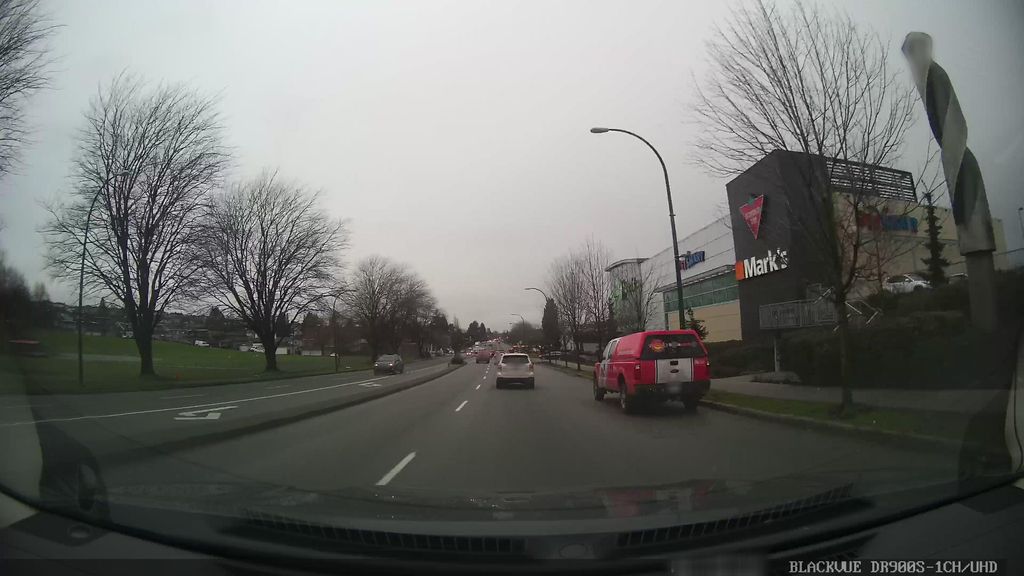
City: vancouver